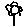
Label: flower